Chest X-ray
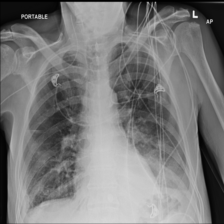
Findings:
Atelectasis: positive
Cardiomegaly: negative
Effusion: positive
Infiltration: positive
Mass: negative
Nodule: negative
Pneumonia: negative
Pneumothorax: negative
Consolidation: negative
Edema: negative
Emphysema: negative
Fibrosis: negative
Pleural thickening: negative
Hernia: negative